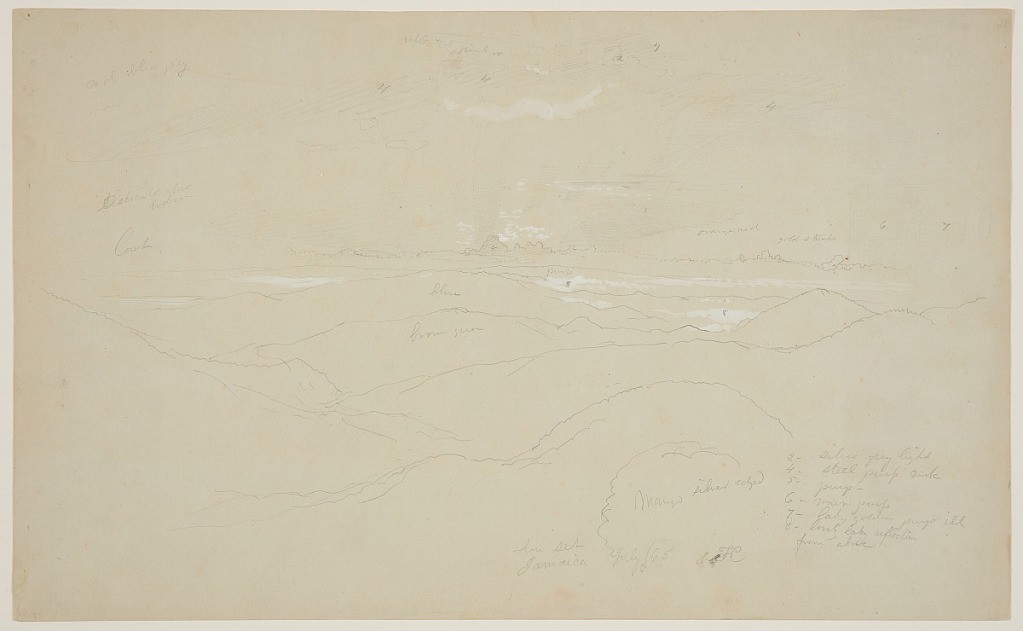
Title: Sunset, Jamaica
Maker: Frederic Edwin Church, American, 1826–1900
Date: July 1865
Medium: Graphite, brush and white gouache on gray-green wove paper
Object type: Drawing
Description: Landscape sketch of a dramatic sunset over the mountains of Jamaica. In the foreground, a mango tree and a wooded prominence are visible, giving way to successive mountain ridges that extend from the middle distance to the horizon. The sun has just descended behind clouds on the horizon, producing brilliant crepuscular rays that extend across the sky. Illuminated clouds hang above.